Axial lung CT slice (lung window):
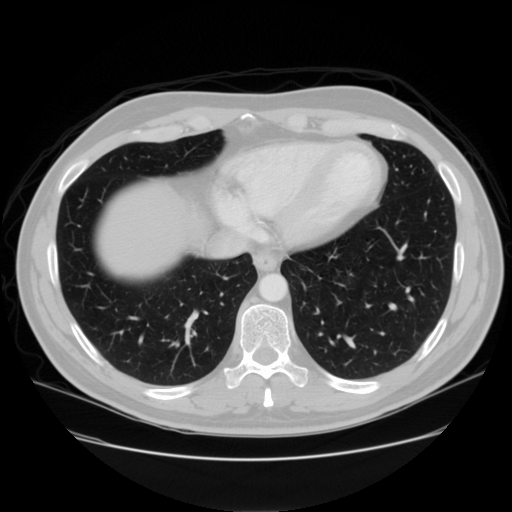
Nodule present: no